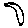
Label: moon